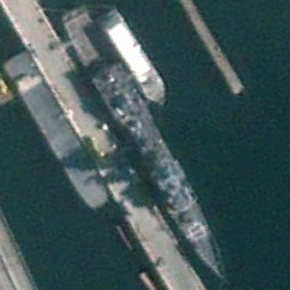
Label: cruiser